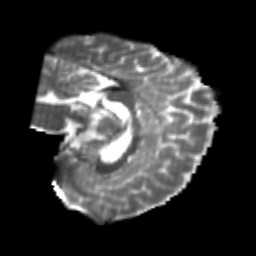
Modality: T2w
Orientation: sagittal
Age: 23
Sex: female
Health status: healthy
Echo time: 0.074 s